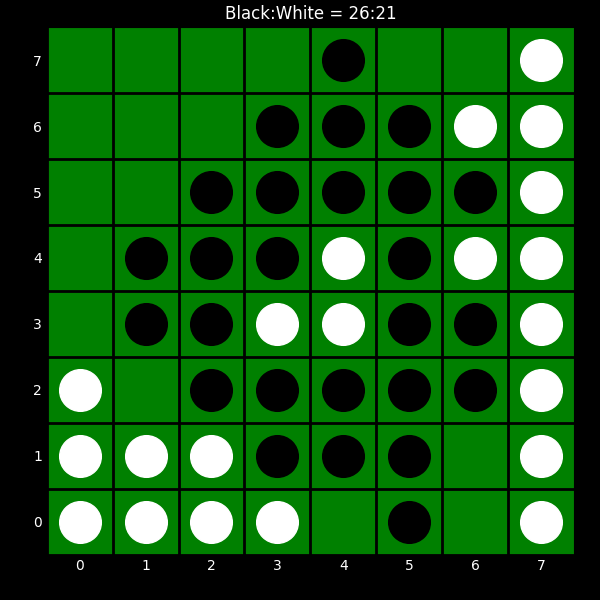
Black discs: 26
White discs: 21